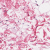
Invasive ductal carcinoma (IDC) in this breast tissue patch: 0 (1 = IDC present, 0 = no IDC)